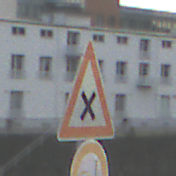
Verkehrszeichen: KreuzungOderEinmuendung
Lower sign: VerbotUeberholenEinspurigeFahrzeuge
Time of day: SunriseSunset
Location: Outdoor (Urban)
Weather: PartlyCloudy
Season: NotSpecified
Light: Natural